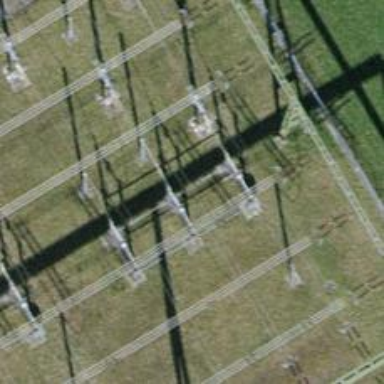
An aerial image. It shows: Bay where power lines run through.